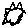
Label: sun